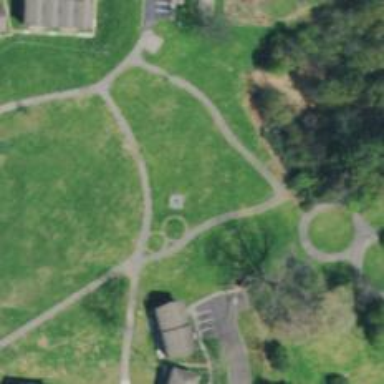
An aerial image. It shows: Park.